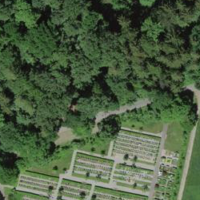
EUNIS habitat code: 44
Species observed at this site:
Linaria vulgaris